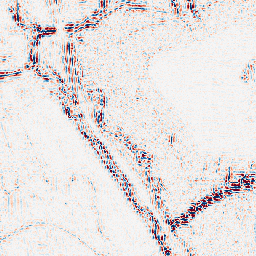
Category: wavelet
Decomposition family: wavelet_reverse_biorthogonal
Decomposition parameters: wavelet: rbio2.4
level: 2
Upsampling method: edge_directed
Upsampling parameters: scale: 4
Upsampling scale: 4